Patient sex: F
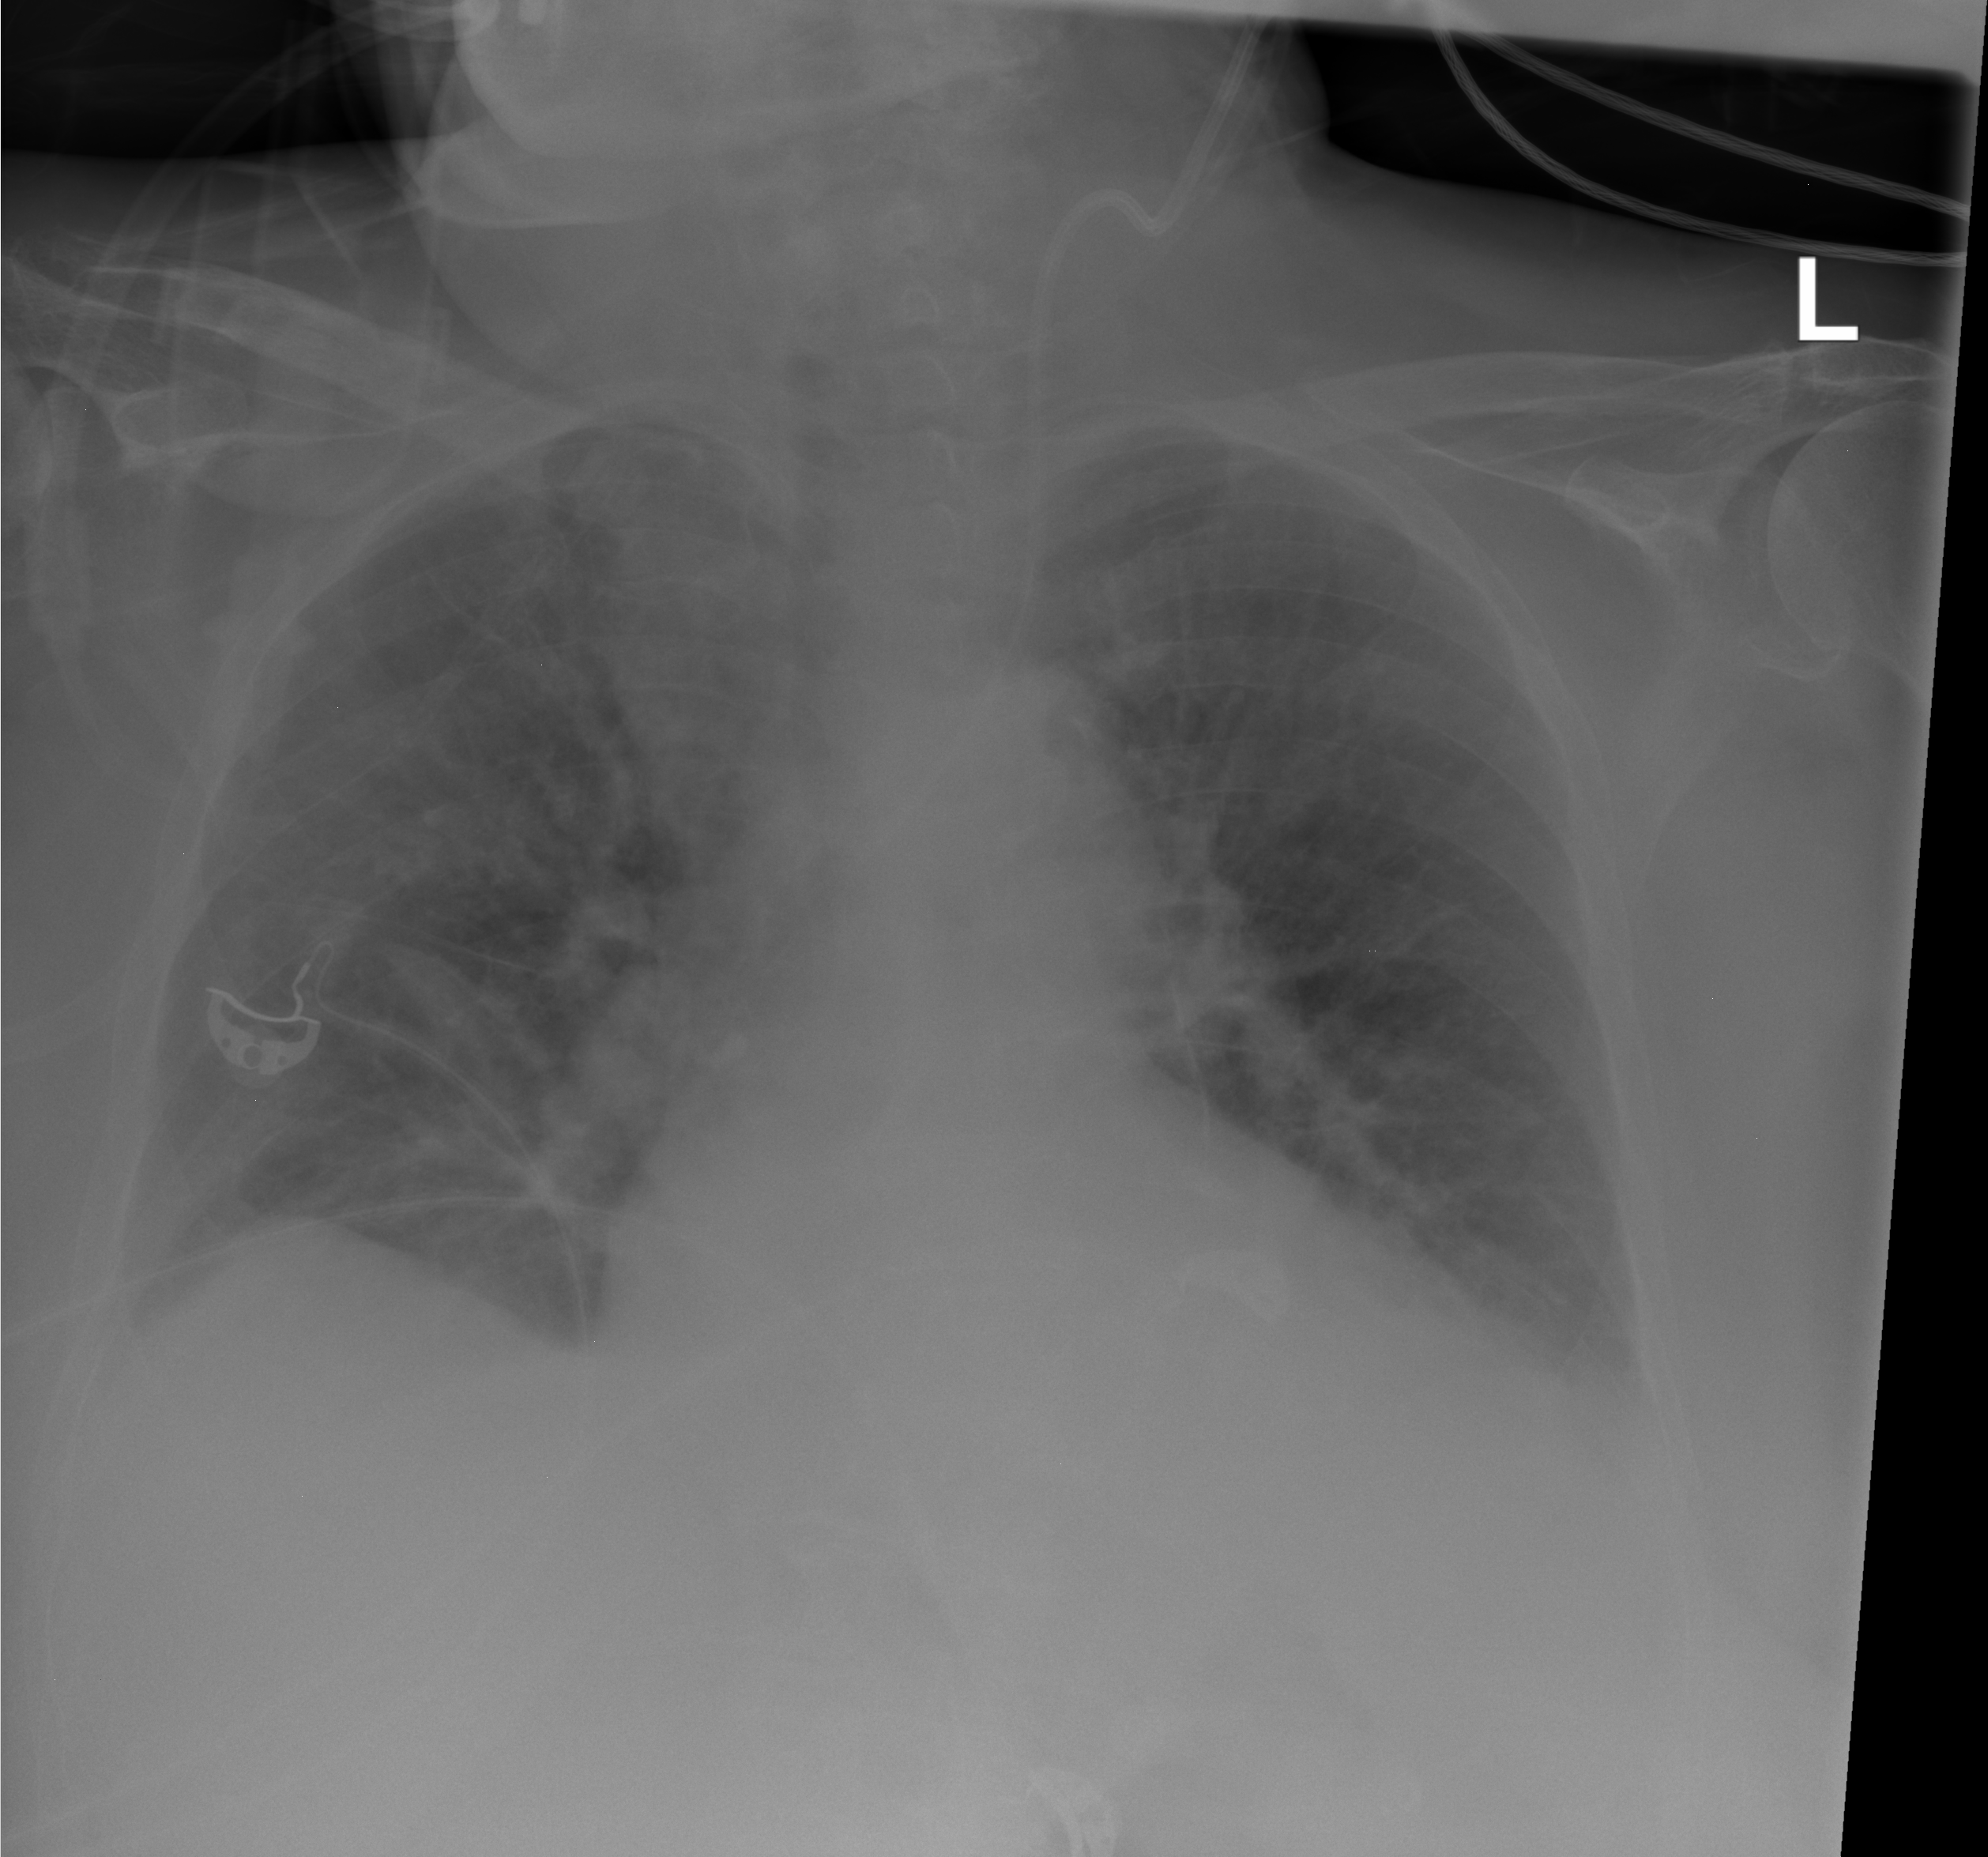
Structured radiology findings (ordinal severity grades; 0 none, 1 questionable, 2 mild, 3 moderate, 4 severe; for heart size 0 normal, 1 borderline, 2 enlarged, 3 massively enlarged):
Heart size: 0
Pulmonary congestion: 2
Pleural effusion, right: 1
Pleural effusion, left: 1
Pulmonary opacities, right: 2
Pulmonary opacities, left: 0
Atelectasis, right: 1
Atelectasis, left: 1